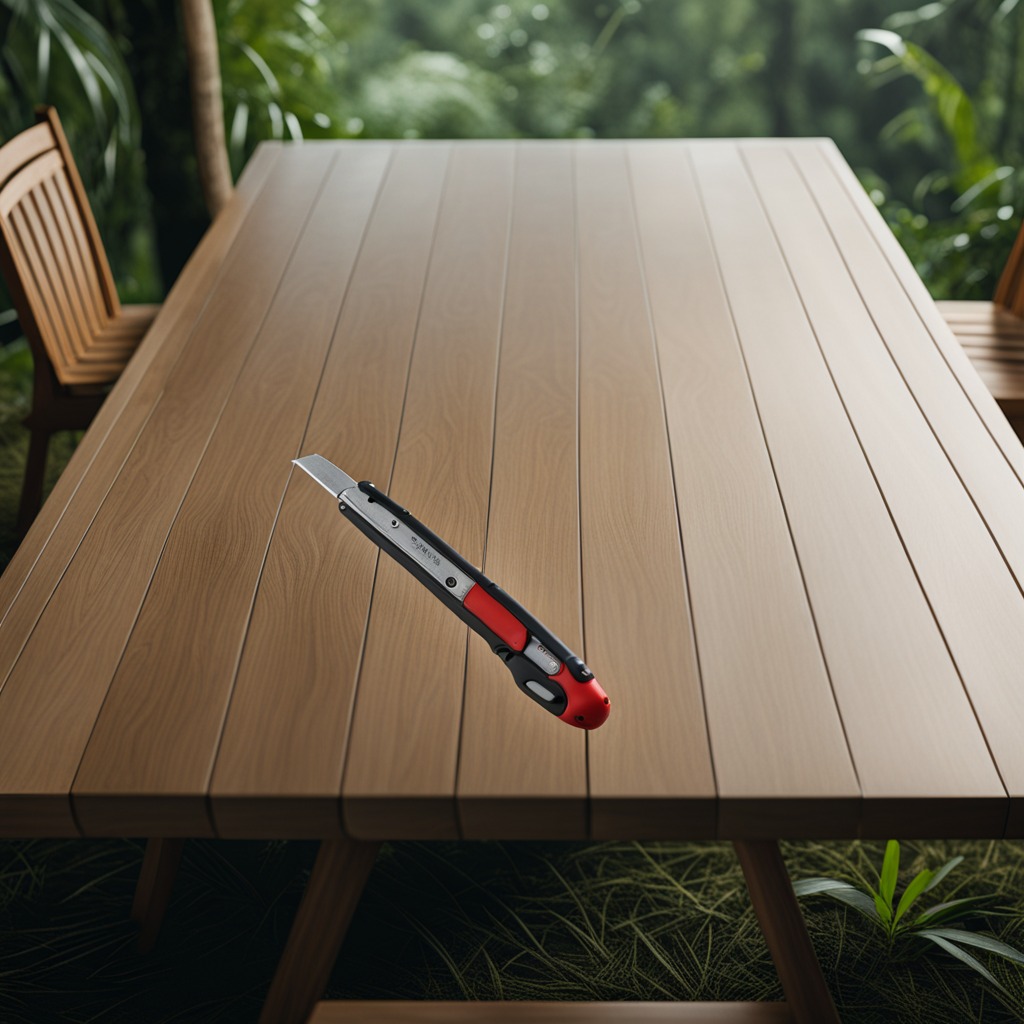
A utility knife lies on the wooden table in a jungle field workshop tent.